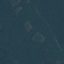
Land use / land cover: Forest